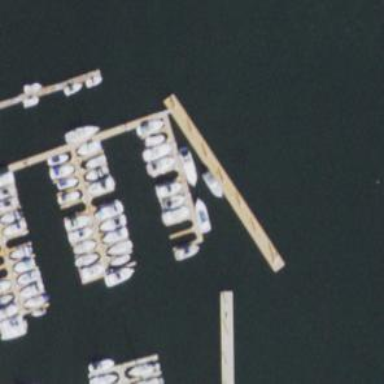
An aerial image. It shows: Man-made pier.